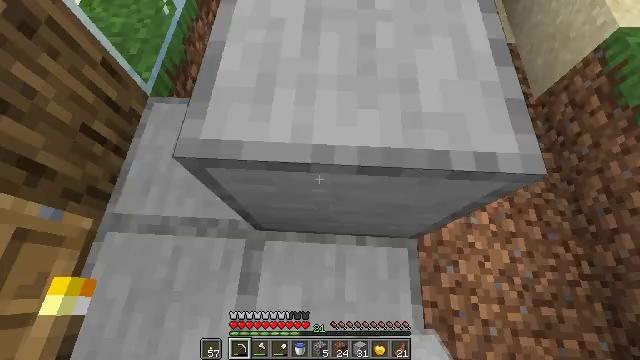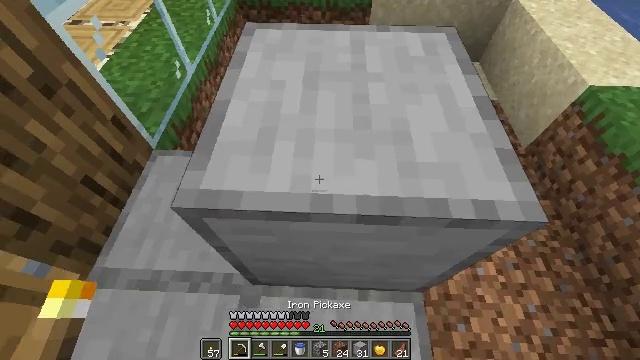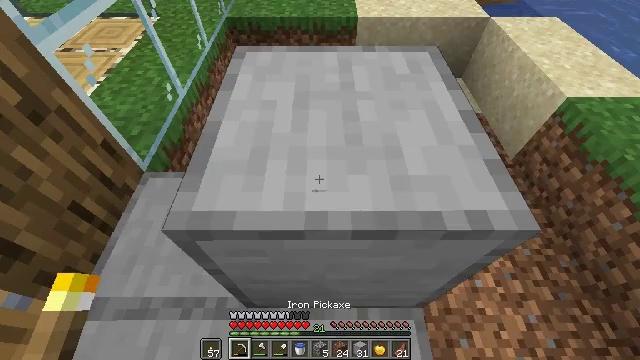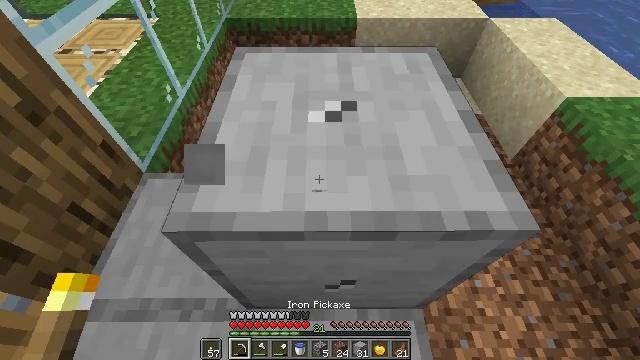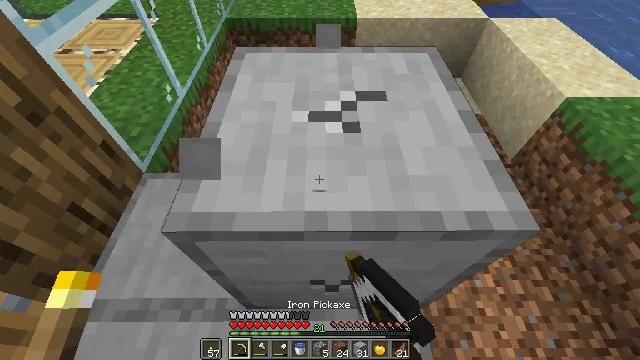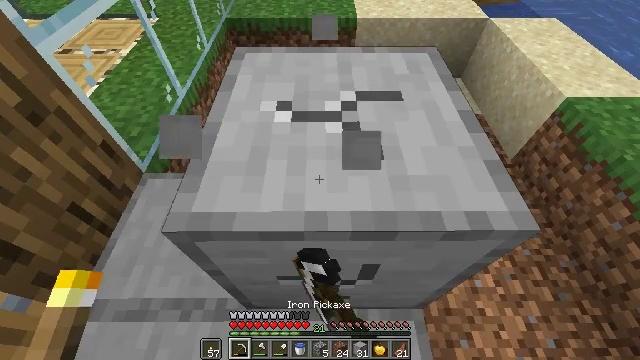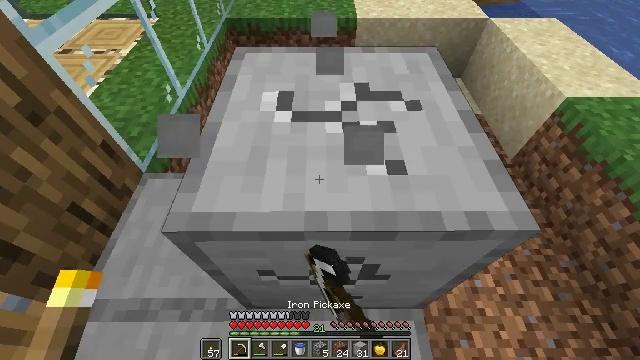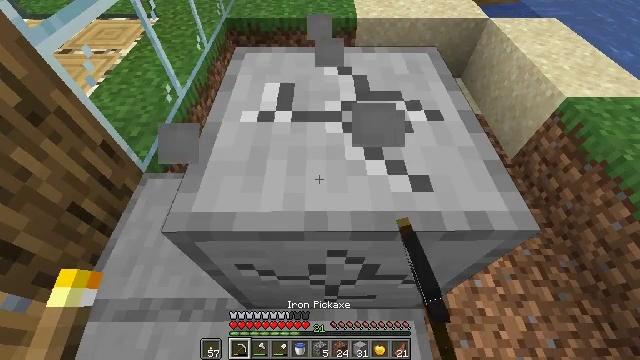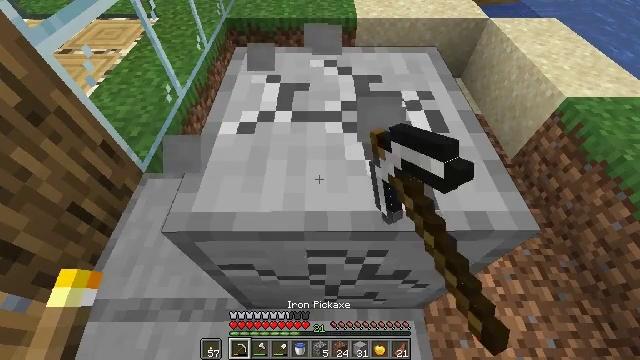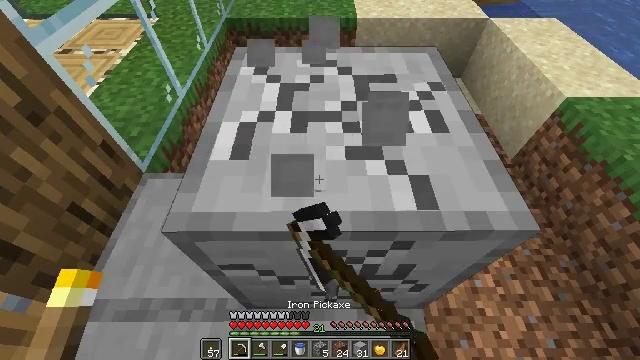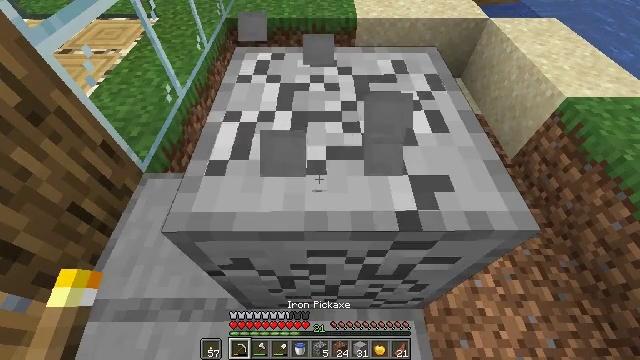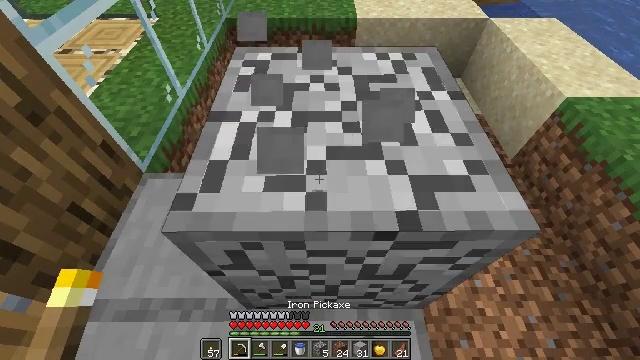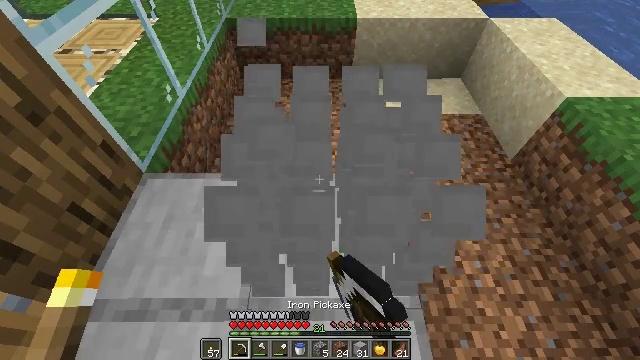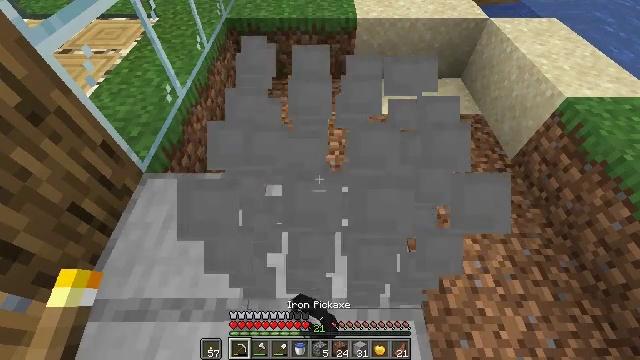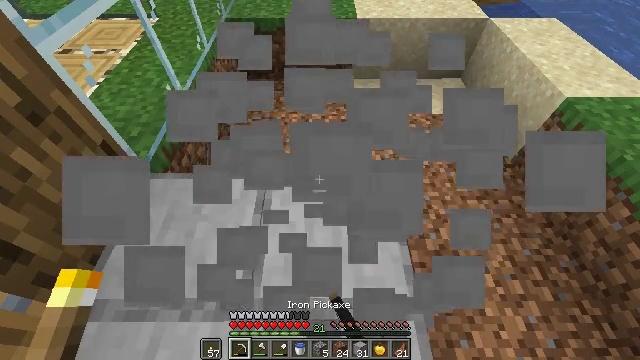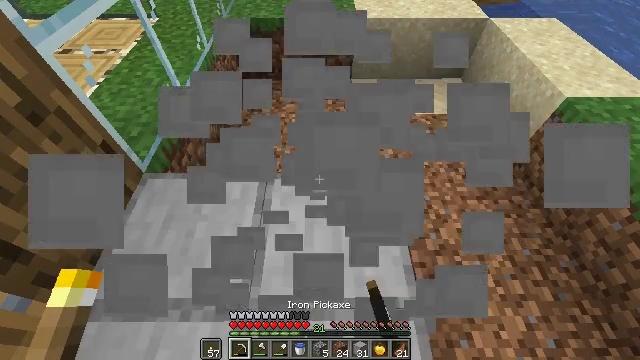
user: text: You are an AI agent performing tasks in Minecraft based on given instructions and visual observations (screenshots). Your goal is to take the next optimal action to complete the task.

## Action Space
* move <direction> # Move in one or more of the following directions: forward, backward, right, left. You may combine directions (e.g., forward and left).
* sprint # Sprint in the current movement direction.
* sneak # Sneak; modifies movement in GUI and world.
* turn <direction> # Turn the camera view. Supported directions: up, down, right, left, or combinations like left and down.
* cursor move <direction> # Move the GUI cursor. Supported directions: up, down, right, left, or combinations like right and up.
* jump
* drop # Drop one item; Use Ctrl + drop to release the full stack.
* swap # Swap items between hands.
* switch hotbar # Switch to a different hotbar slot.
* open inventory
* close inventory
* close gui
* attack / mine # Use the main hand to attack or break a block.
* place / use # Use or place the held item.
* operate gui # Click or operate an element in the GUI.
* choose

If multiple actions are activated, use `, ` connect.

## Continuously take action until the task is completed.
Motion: motion action
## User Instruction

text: Break the smooth stone to collect it.
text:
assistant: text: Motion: turn up, switch to hotbar 1
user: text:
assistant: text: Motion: turn right and up
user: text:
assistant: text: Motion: attack / mine
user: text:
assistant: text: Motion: attack / mine
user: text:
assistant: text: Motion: attack / mine
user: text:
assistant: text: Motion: attack / mine
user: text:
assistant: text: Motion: attack / mine
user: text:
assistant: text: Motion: attack / mine
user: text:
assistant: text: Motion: attack / mine
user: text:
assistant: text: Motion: attack / mine
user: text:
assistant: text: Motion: attack / mine
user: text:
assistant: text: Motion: attack / mine
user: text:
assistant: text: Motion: attack / mine
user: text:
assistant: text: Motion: attack / mine
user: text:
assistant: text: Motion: attack / mine
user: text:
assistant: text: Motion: attack / mine
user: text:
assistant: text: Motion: no_op